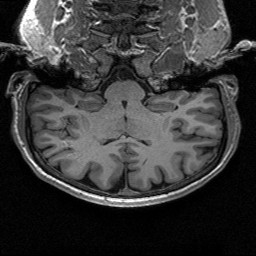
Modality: T1w
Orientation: sagittal